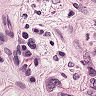
Metastatic tissue present: yes